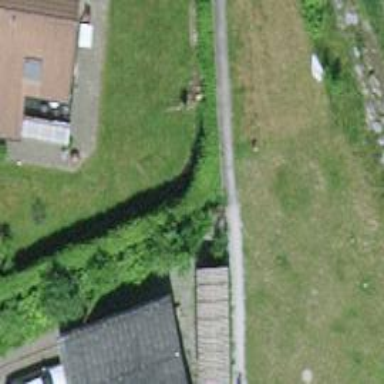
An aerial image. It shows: Hedge acting as barrier.